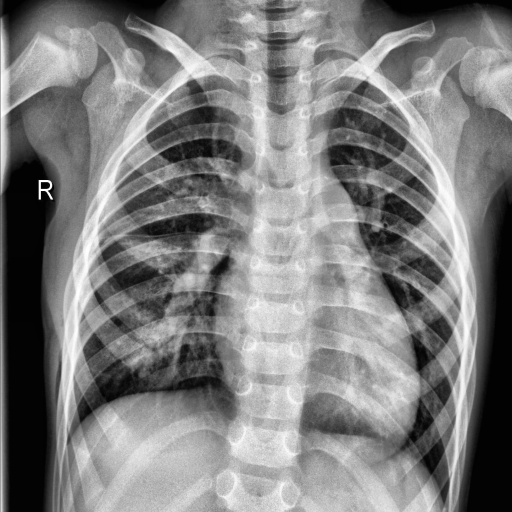
Finding: PNEUMONIA